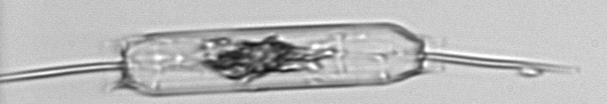
Label: Ditylum_brightwellii